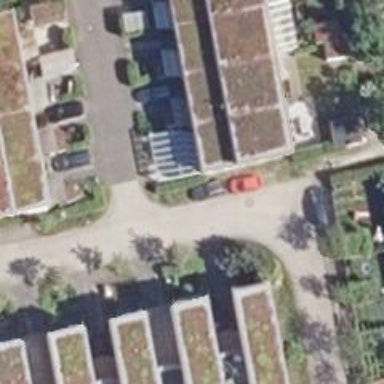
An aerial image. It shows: Living street.